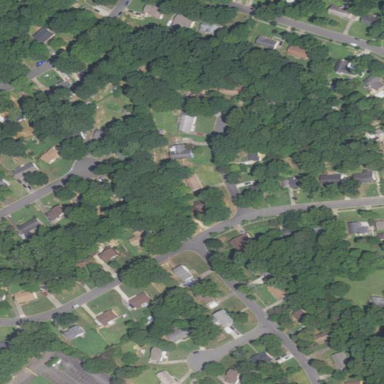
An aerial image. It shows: This residential area consists of single-family homes.